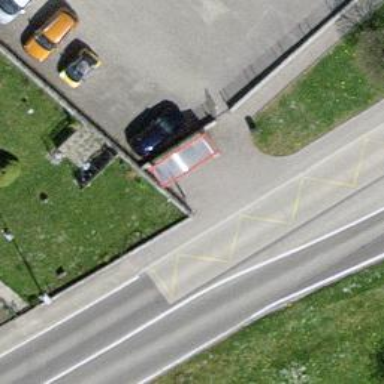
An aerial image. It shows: Bus stop with platform for public transport.